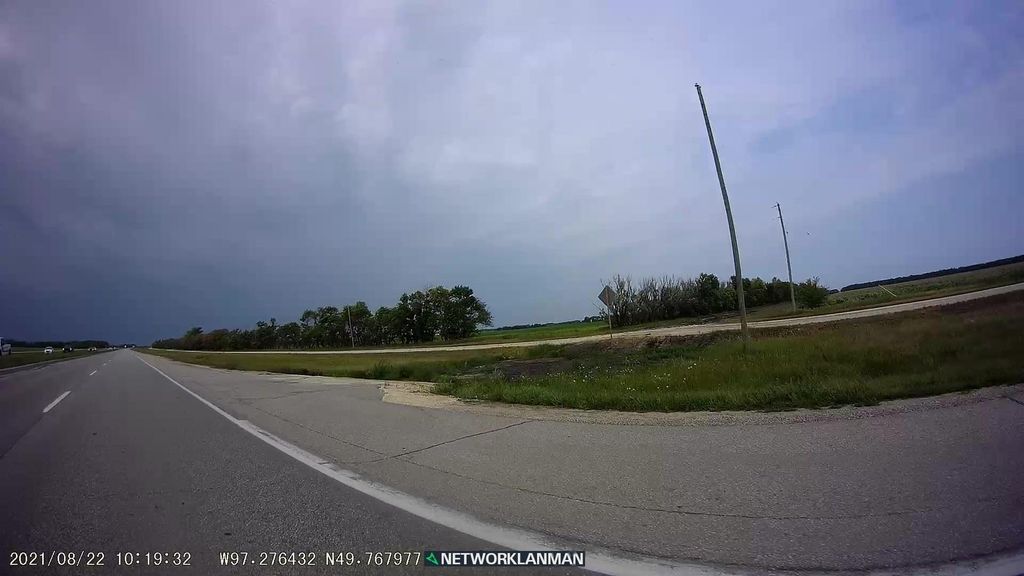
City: winnipeg